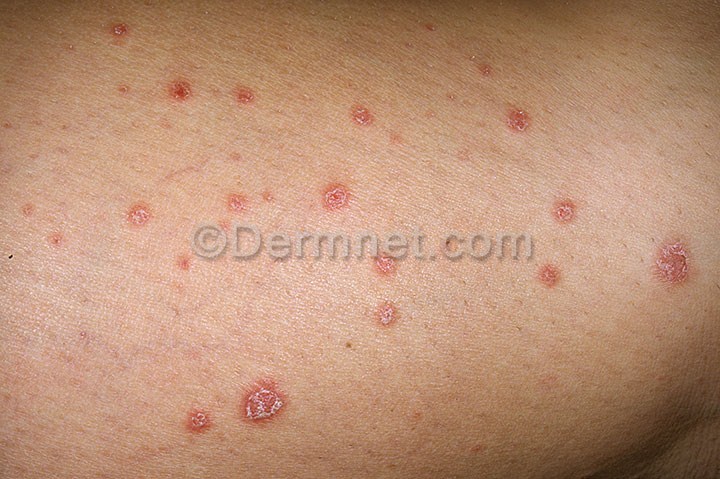
Disease: Psoriasis pictures Lichen Planus and related diseases